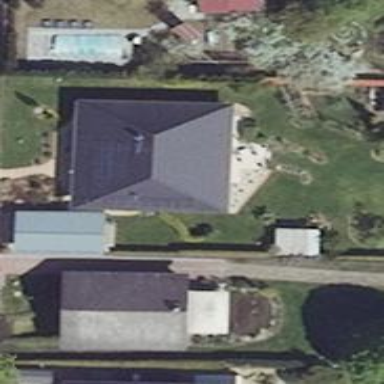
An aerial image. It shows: Simple house.